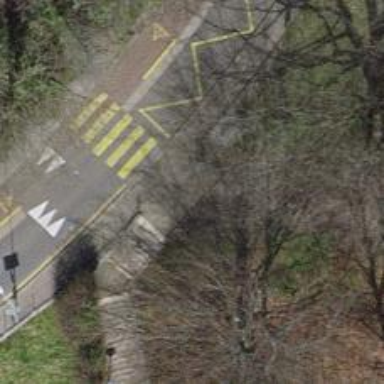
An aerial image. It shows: Footway made of paving stones.